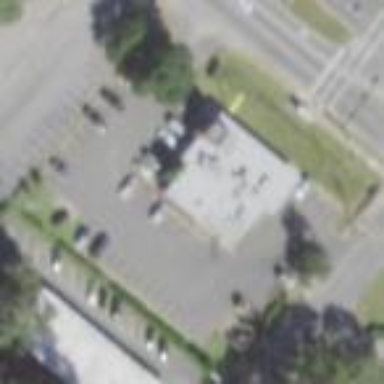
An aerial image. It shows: Commercial restaurant.